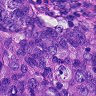
Metastatic tissue present: yes